Field crop: maize
Growth stage: 2
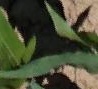
Species: maize